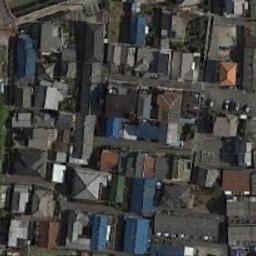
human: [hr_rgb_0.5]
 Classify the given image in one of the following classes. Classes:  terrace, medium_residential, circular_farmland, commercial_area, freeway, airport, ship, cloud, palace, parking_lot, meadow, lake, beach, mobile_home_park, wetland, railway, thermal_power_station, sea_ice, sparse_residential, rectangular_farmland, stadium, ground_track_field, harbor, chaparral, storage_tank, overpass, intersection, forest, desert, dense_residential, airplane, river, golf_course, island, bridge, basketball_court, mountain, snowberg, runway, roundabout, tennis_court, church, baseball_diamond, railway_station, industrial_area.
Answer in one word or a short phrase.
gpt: dense_residential